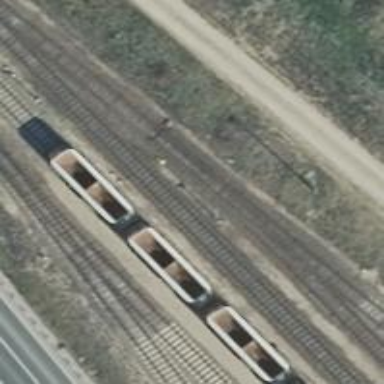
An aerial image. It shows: Railway switch with turnout to the right.